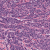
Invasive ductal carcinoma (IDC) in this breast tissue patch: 1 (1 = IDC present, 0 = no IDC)